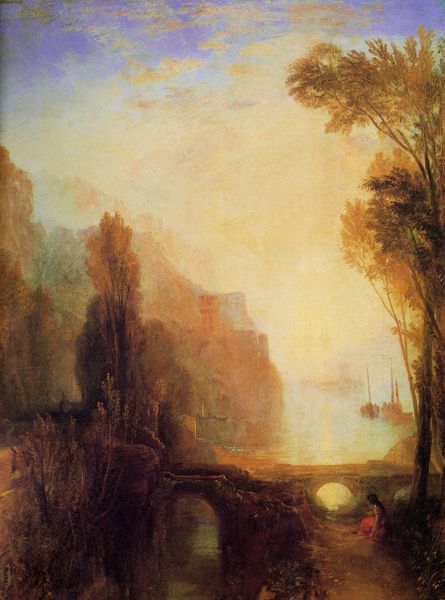
Titel: Eine Ansicht auf die Rhône?
Künstler: William Turner
Standort: Worcester (Massachusetts)
Institution: Worcester Art Museum
Schlagwörter: baum, blau, blätter, dunkel, felsen, gemälde, himmel, mann, meer, schatten, wasser, wolken, badende, baumstämme, bäume, fluss, gelb, grün, himmerl, impressionismus, landschaft, menschen, mädchen, ocker, see, sitzen, stadt, ufer, abend, braun, bunt, fenster, frau, hell, kleid, licht, orange, schwarz, weiss, ölbild, ausblick, gebäude, haus, rot, weg, malerei, mensch, steine, bild, holland, öl, bach, dämmerung, erde, häuser, hügel, morgen, natur, pappeln, sonnenaufgang, spiegelung, brücke, busch, büsche, einsam, pfad, sonne, land, gold, haare, sitzend, person, england, wald, boot, boote, turm, farbig, küste, schiff, schiffe, segel, segelboot, segelschiffe, strand, wellen, düster, bogen, mast, segelschiff, berge, steilhang, mauer, dunst, nebel, sonnenuntergang, violett, rast, hafen, masten, romantik, ölgemälde, constable, turner, stimmung, verträumt, segelboote, bögen, ruine, burg, diesig, spaziergang, festung, wälder, traum, verschwommen, efeu, sehnsucht, stimmungsbild, tempel, balu, aquaedukt, viadukt, aufbruch, tunnel, brücken, genäude, gleißend, haafen, william, morgendämmerung, lorrain, william turner, antur, morgenlicht, en, 18. jahrhundert, brücke am fluss, frau am wasser